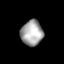
Tissue: skin
Cell type: Epithelial cells
Senescence score: 0.7057
Nuclear area (px): 546
Mean DAPI intensity: 164.361